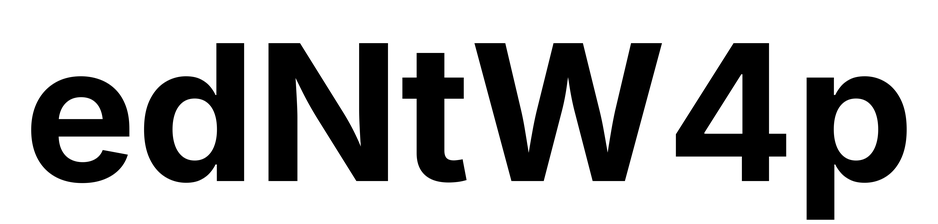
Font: Inter_Bold